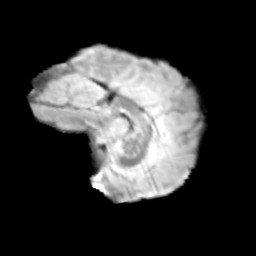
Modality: T2w
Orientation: sagittal
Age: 12
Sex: male
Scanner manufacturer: siemens
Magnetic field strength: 3 T
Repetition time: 3.8 s
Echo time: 0.07 s